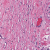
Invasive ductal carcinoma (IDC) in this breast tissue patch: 1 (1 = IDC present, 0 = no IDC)